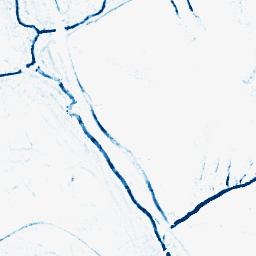
Category: morphological
Decomposition family: morphological_rect
Decomposition parameters: operation: closing
width: 5
height: 5
Upsampling method: sinc_hamming
Upsampling parameters: scale: 2
kernel_size: 4
Upsampling scale: 2